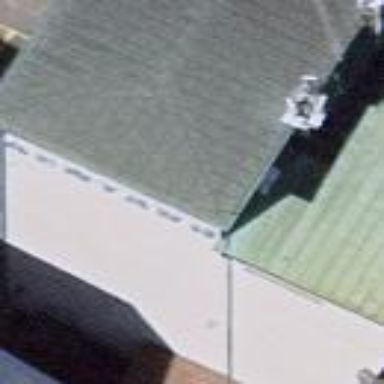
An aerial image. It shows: Building with flat roof.